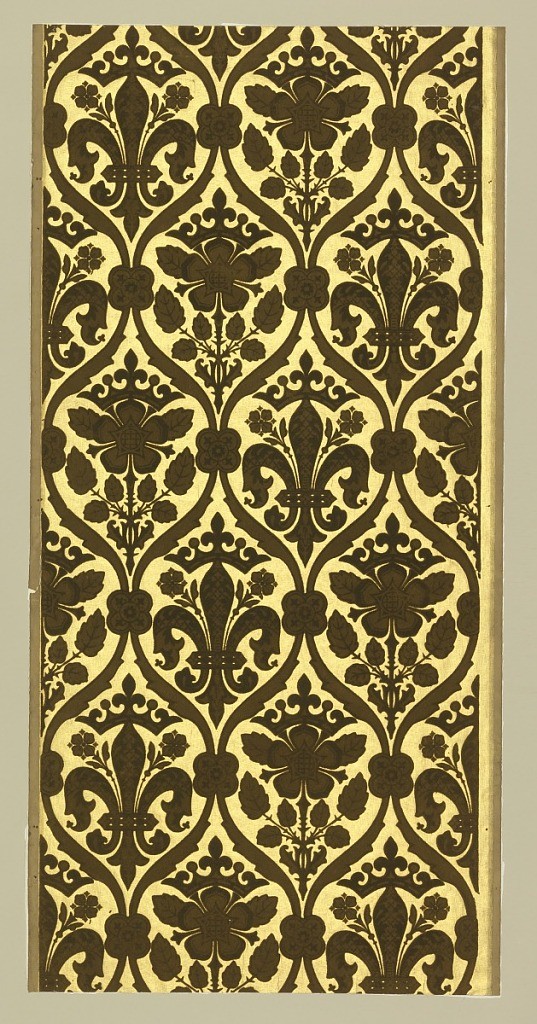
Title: Tudor Rose and Fleur de Lis
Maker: Scott and Co.
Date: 1848–60
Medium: Block-printed and flocked on paper
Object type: Sidewall
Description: All-over ogival framework which forms drop-repeating vertical medallions. The latter contain, alternatively, a fleur-de-lis surmounted by a crown and a Tudor rose beneath a crown. Printed in deep green flock on a metallic gold ground.